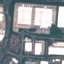
Label: Industrial